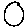
Label: circle